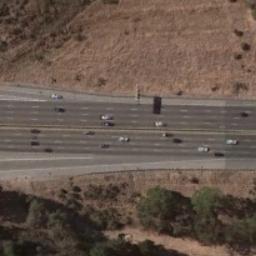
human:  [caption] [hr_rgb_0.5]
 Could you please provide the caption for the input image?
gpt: The freeway is between the bare land and some trees .

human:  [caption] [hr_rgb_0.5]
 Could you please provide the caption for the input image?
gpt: The freeway is surrounded by a large desert with some vegetation on the desert and many cars on the freeway .

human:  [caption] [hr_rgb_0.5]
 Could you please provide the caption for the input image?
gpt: A bifurcated freeway goes through the wasteland with some trees and some cars are driving on freeways .

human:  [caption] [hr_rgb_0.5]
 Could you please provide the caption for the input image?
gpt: There wasn't much traffic on the motorway .

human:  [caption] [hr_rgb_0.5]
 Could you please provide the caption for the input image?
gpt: There are bare land and some bushes near the freeway .